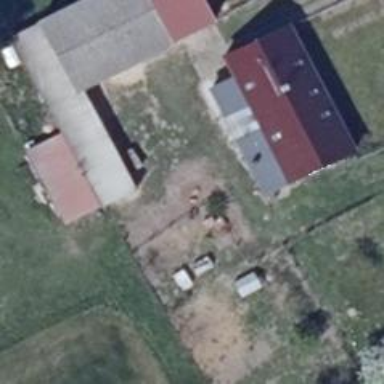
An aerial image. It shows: Simple and straightforward house.